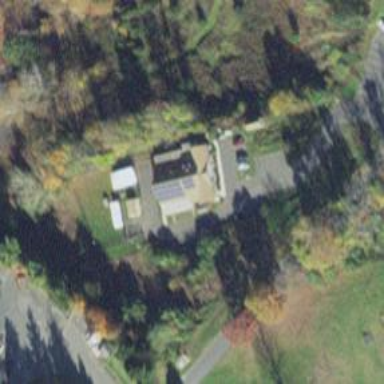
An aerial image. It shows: Animal shelter.